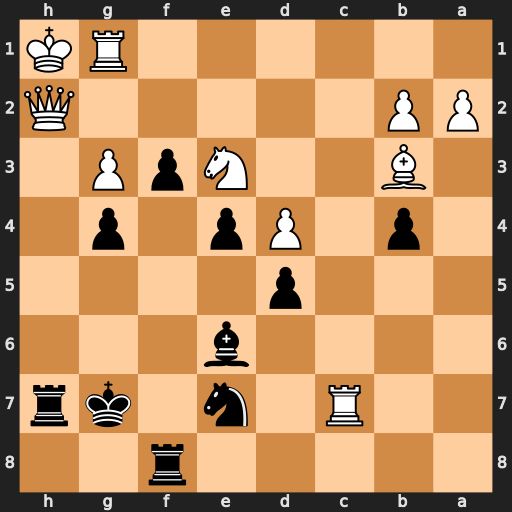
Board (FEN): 5r2/2R1n1kr/4b3/3p4/1p1Pp1p1/1B2NpP1/PP5Q/6RK
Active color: b
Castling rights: -
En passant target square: -
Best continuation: Rxh2+ Kxh2 Rh8#